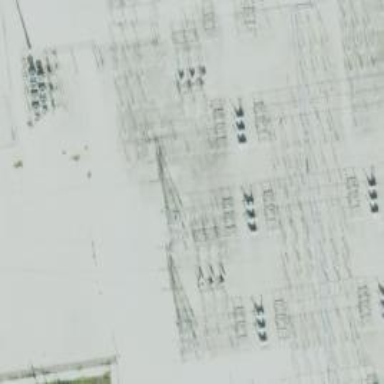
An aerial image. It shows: Switch for power supply.